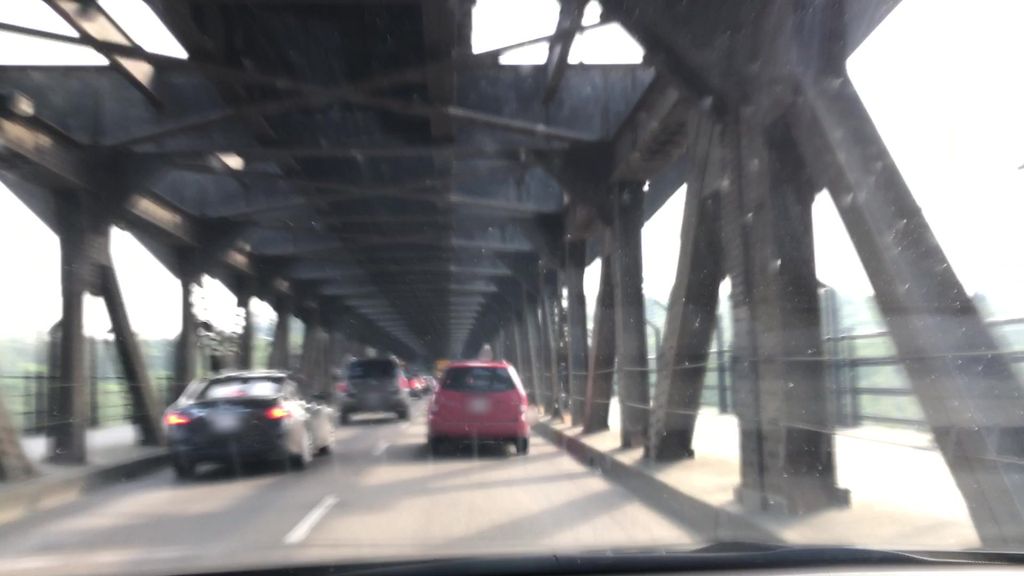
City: edmonton